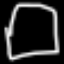
Label: square